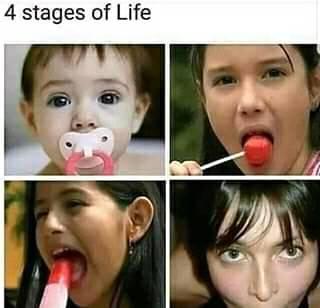
Caption: 4 stages of Life
Label: hate